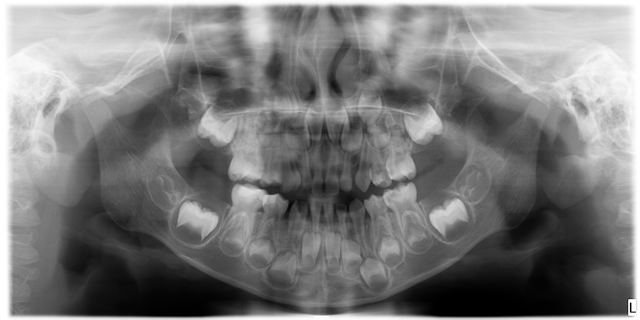
child